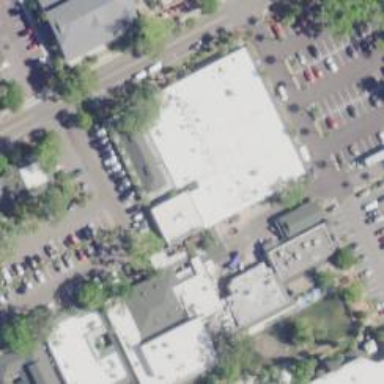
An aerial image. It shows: Supermarket.